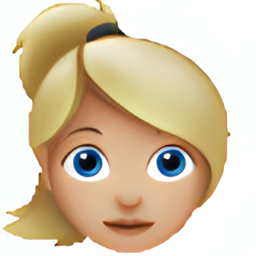
Name: blonde woman type 3
Emoji: 👱🏼‍♀️
Group: People & Body
Sub-group: person